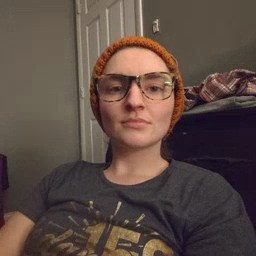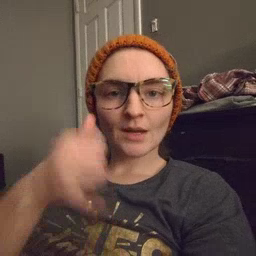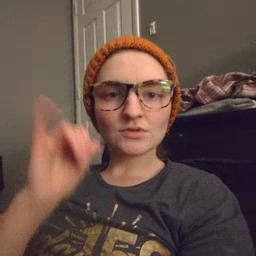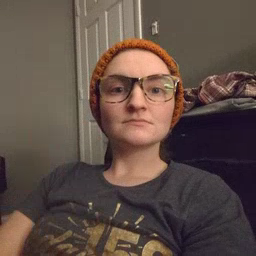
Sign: cowboy